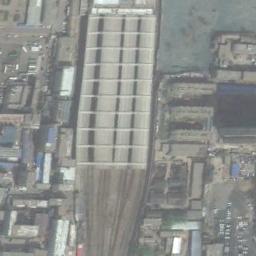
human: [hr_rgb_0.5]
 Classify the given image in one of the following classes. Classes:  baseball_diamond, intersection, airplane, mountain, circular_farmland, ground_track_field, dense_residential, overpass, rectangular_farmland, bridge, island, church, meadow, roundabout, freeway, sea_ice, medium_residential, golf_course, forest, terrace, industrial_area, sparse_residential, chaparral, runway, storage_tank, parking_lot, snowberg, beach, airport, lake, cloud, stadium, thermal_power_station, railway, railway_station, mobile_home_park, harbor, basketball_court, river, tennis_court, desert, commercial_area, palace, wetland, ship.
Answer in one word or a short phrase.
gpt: railway_station